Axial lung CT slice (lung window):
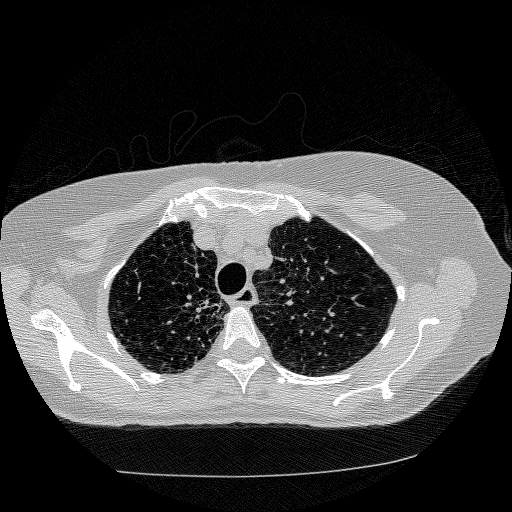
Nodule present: no